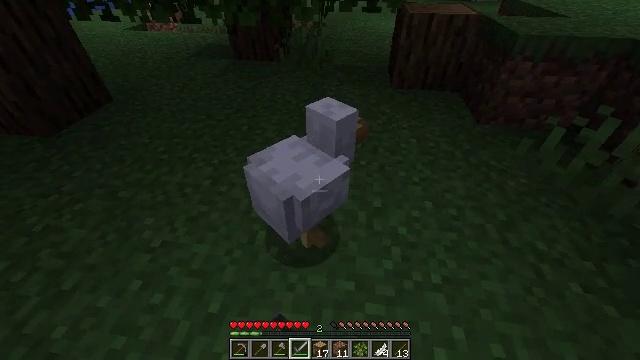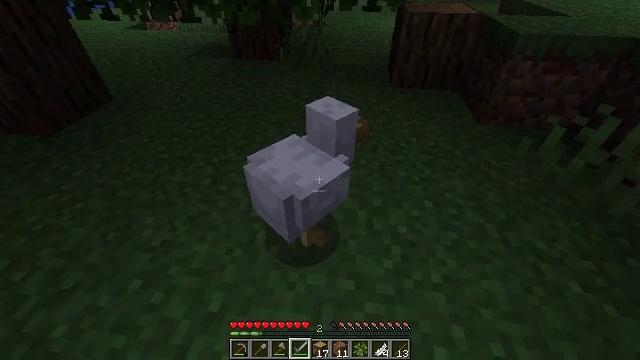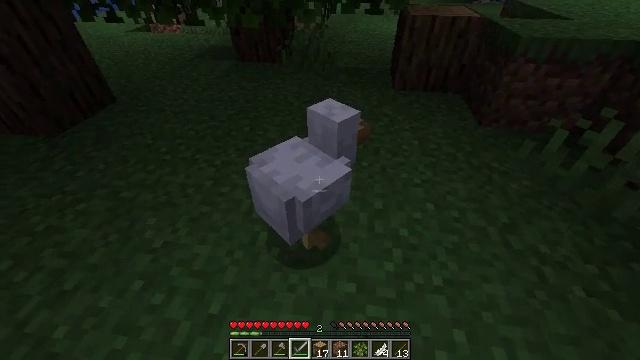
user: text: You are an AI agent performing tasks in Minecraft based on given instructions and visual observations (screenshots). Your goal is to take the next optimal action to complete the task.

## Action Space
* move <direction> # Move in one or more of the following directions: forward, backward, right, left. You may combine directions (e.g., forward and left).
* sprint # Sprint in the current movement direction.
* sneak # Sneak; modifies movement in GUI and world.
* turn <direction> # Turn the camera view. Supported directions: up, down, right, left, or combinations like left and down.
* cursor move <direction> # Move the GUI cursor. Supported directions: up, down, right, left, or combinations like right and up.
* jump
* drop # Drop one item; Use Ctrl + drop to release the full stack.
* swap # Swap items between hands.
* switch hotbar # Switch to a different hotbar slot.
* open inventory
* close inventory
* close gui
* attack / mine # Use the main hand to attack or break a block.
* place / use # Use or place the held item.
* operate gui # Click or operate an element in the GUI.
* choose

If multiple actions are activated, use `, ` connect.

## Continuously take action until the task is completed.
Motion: motion action
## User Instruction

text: Combat the chicken.
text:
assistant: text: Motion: attack / mine
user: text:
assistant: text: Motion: no_op
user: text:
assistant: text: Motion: no_op